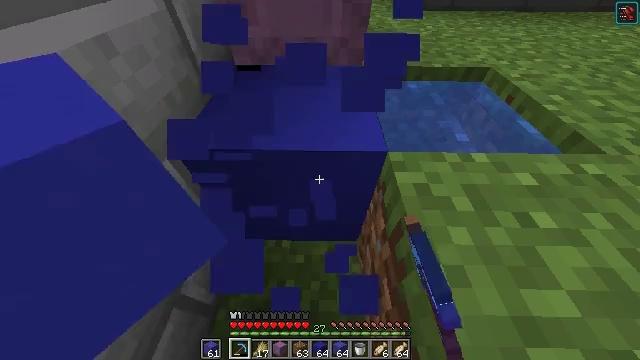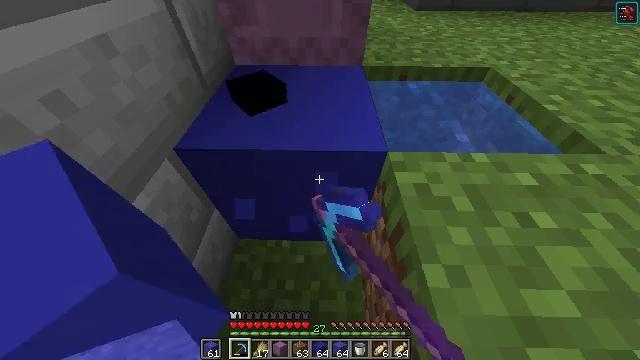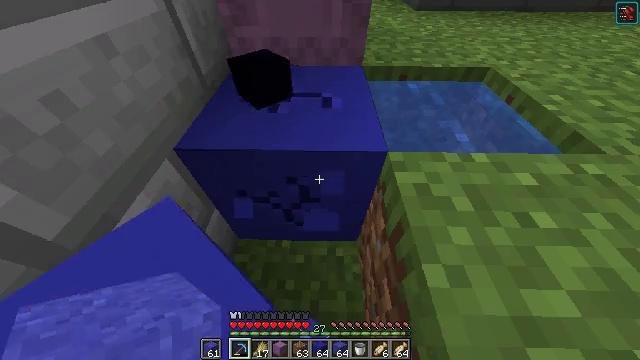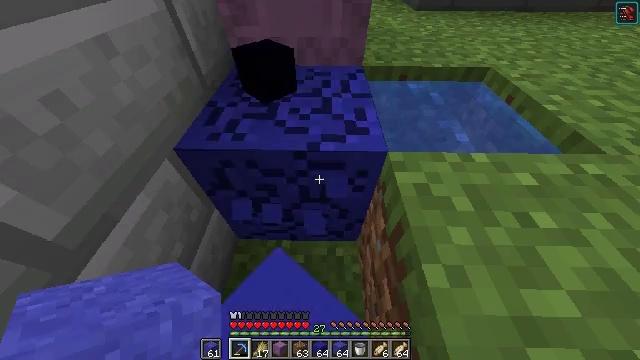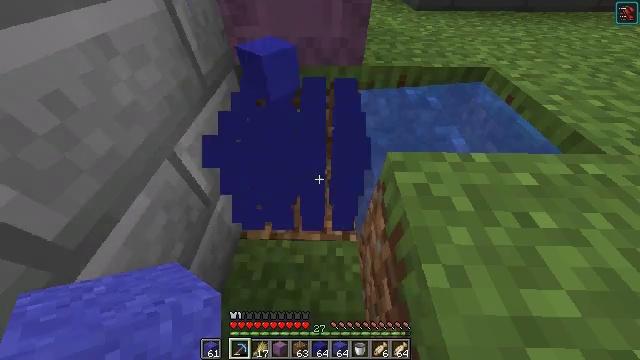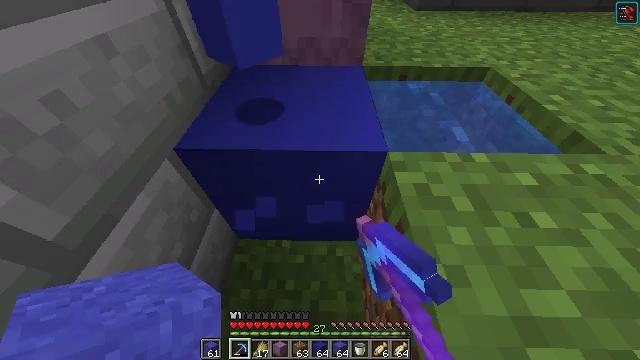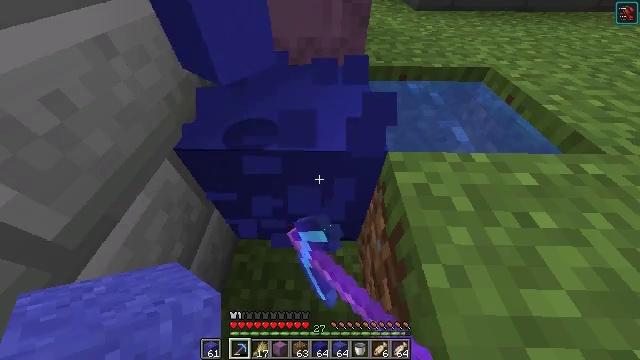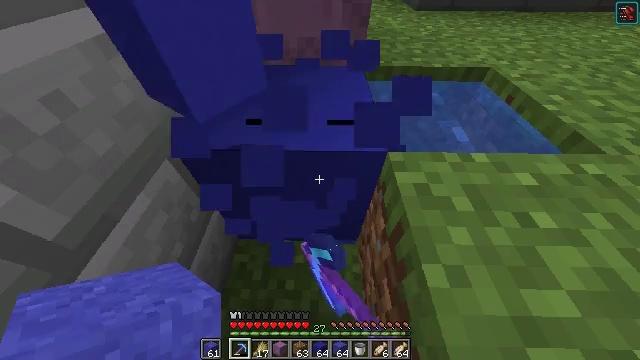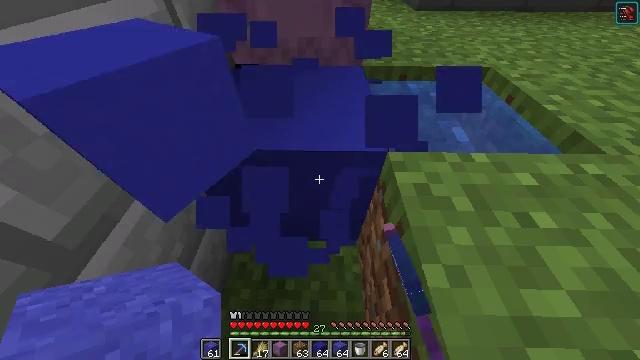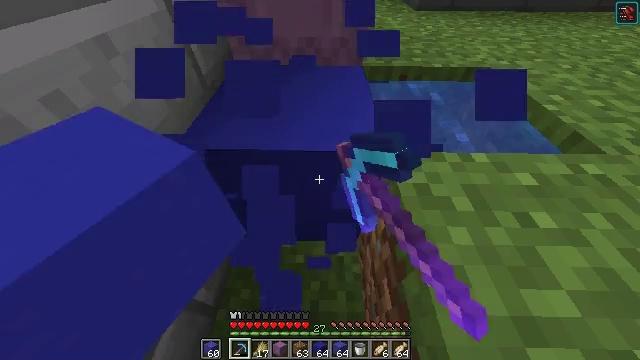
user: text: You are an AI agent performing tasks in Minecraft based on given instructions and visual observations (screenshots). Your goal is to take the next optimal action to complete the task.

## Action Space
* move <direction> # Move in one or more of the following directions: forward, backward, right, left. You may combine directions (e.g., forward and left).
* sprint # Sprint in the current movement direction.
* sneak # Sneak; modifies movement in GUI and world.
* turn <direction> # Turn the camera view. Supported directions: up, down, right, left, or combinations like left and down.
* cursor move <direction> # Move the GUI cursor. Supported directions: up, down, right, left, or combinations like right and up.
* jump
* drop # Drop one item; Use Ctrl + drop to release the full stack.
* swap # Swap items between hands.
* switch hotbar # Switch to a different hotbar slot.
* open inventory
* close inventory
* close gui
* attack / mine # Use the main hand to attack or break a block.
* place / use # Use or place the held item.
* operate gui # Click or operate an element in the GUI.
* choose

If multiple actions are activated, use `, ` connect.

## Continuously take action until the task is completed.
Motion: motion action
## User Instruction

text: Collect some blue concrete blocks.
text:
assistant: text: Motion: attack / mine and use / place
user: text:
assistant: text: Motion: attack / mine and use / place
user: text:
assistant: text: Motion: attack / mine and use / place
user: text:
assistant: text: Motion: attack / mine and use / place
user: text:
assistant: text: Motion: attack / mine and use / place
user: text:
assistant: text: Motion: attack / mine and use / place
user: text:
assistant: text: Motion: attack / mine and use / place
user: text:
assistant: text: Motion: attack / mine and use / place
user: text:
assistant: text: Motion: attack / mine and use / place
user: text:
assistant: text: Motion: attack / mine and use / place